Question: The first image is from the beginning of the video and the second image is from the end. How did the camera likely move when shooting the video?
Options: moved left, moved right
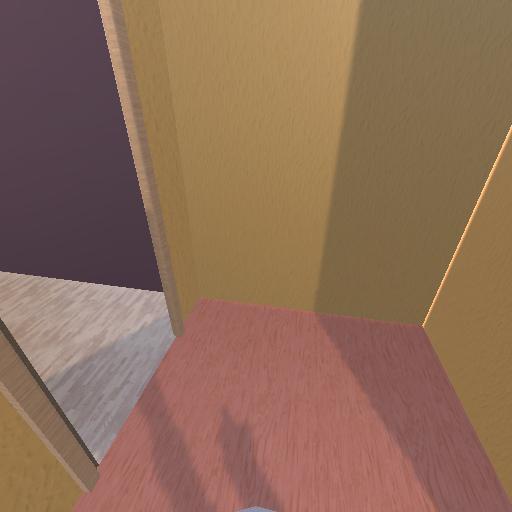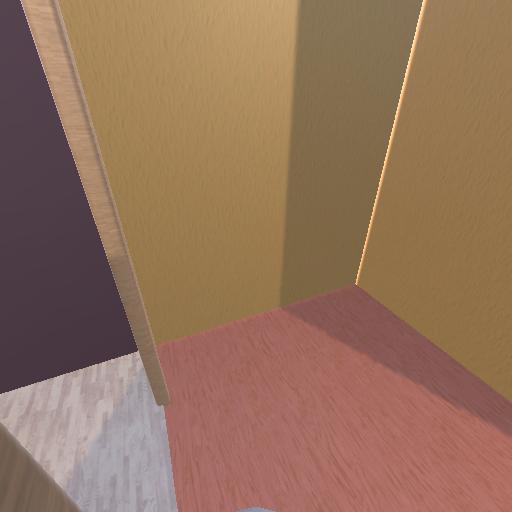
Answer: moved left